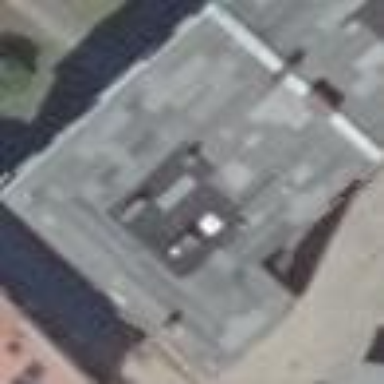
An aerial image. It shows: Commercial building.